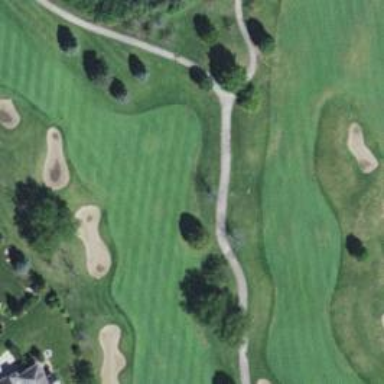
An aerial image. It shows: Service road designated as golf cart path.